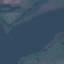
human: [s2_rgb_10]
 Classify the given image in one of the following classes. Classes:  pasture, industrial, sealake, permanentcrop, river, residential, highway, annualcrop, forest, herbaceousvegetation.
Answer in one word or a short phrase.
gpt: River